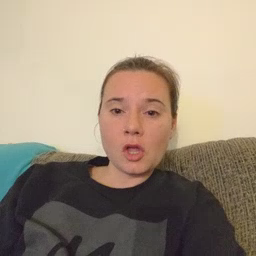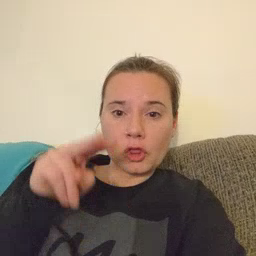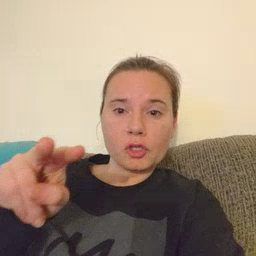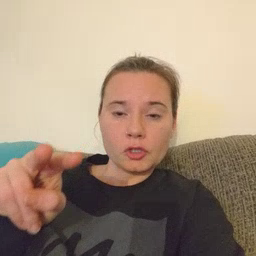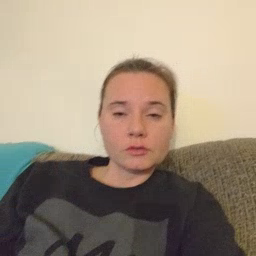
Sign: look